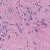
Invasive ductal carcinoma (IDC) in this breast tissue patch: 1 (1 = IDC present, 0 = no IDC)